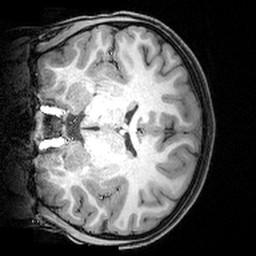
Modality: T1w
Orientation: coronal
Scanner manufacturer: siemens
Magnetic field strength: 3 T
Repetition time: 1.9 s
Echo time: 0.00397 s